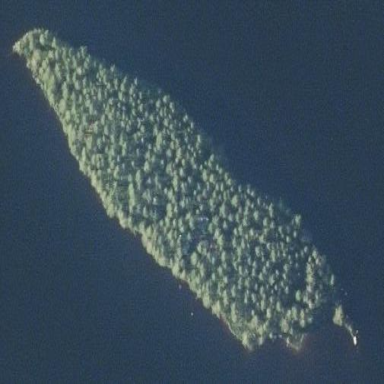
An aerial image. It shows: Islet.